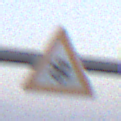
Verkehrszeichen: SchneeOderEisglaette
Umgebung: Outdoor, Suburban
Tageszeit: SunriseSunset
Wetter: Clear
Licht: Natural
Jahreszeit: NotSpecified
Kontrast: LowContrast